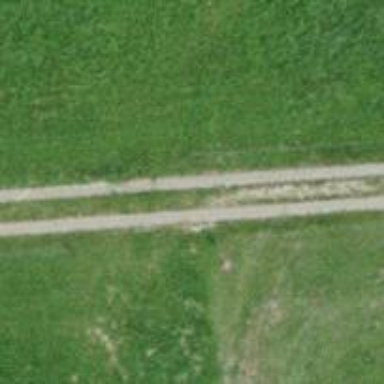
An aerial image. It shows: Track with grade1 surface made of grass paver.